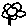
Label: flower